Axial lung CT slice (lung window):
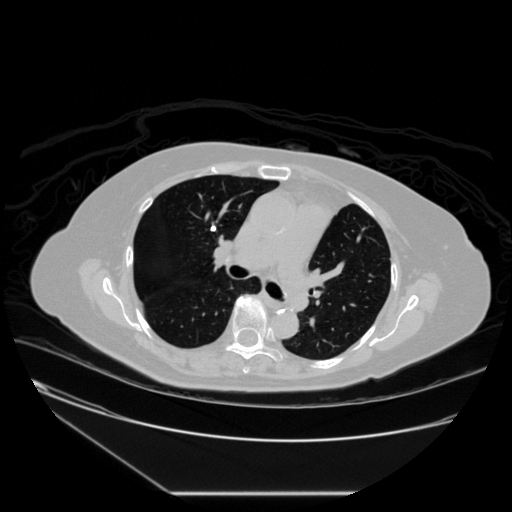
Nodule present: yes
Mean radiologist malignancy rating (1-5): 1